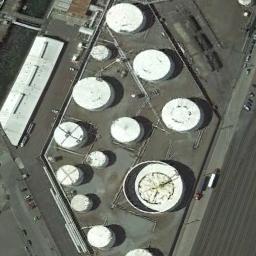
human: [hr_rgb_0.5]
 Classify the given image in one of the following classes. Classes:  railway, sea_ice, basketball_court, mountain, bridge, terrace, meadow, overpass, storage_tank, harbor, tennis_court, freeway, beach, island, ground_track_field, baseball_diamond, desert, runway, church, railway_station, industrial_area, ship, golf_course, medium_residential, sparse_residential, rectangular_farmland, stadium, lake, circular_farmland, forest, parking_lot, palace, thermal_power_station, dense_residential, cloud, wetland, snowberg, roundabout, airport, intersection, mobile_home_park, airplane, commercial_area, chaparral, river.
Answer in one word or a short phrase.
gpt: storage_tank